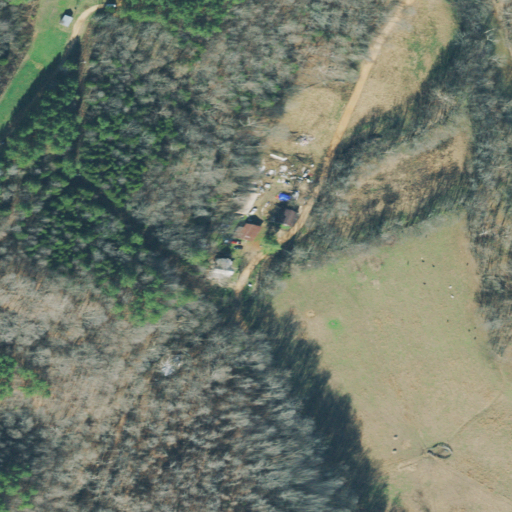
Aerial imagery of valley in Tennessee named Dudley Hollow containing deciduous forest, mixed forest, pasture, open development, evergreen forest, and low intensity development